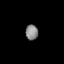
Tissue: lung
Cell type: Epithelial cells
Senescence score: 0.2082
Nuclear area (px): 191
Mean DAPI intensity: 132.518